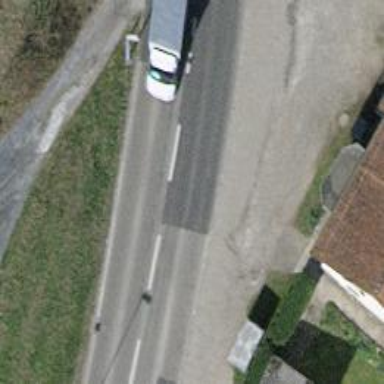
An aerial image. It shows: Secondary road with asphalt surface.